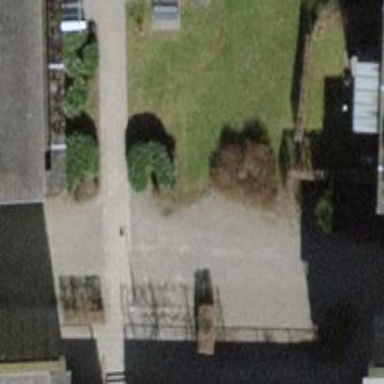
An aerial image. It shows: Footway with grade 1 track type.